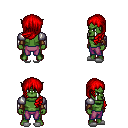
a pixel art fantasy rpg character, male body template, orc, green skin, steel arm armor, magenta pants, red left-swept hairstyle, cloth bracers, white slippers, four views (front, back, left, right), 2x2 character sprite sheet, small pixel art, hard edges, no anti-aliasing